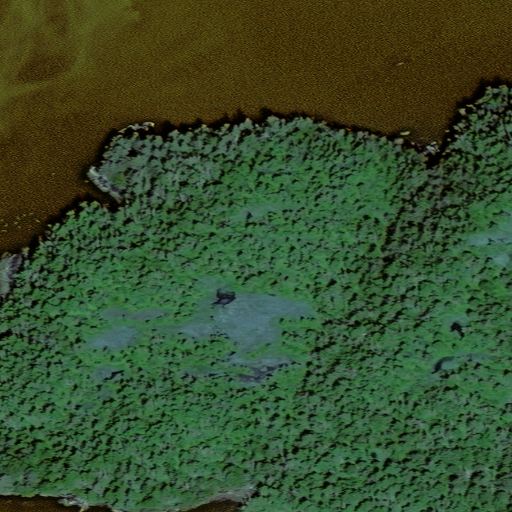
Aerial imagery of cape in Alaska named Cape Horn containing only unknown